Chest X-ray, PA view. Patient: 58 years old, sex F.
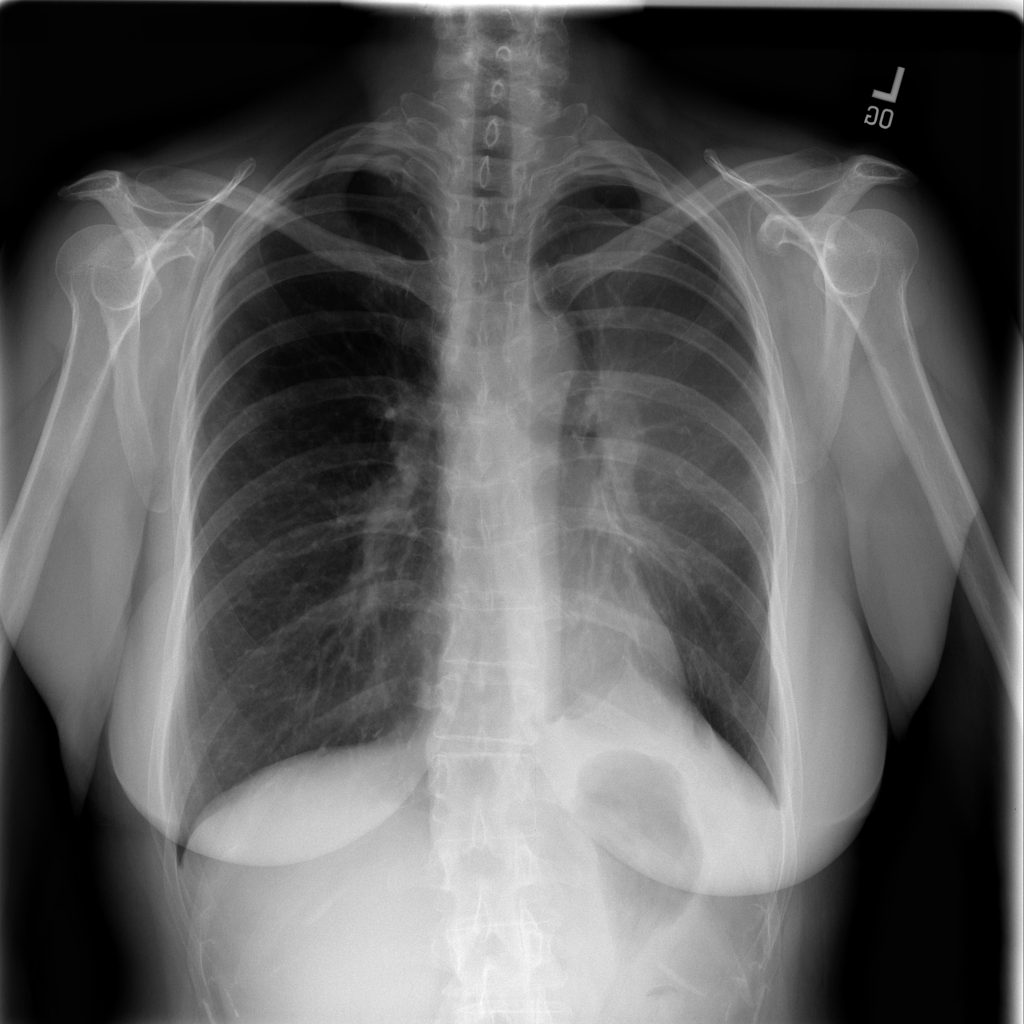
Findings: Consolidation